Question: I am a little stuck. I have created almost everything in the picture below. What I am stuck on is I am trying to figure out how I would set it up so that when a user clicks one of the links it makes the line below become red (after the next page loads). Obviously I would need to use Jquery to detect the page then add inline css, but what I am struggling with is I want this to be as easy as possible so that I can give this template to others and then they can add or remove items as necessary. I was trying to figure out if I could somehow use a 'li' element to do this but I have not found a way yet. Does anyone have any ideas to help me?

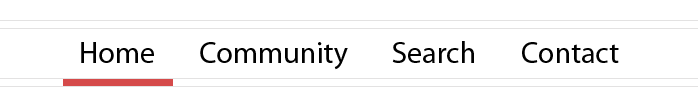
Answer: Build your menu like this, in HTML:
'''
<body id='Search' >
<div id='menu'>
<div class='bars'></div>
<a href='/home/' title='Home'>Home</a>
<a href='/community/' title='Community'>Community</a>
<a href='/search/' title='Search'>Search</a>
<a href='/contact/' title='Contact'>Contact</a>
<div class='bars shift'></div>
</div>
</body>
'''
Note that the body tag has a page-specific id (as Cody suggests). Also note that this id must be the same as the value of the title attribute for the menu link.
Then use this CSS:
'''
.bars {border-top:1px solid #CCC;border-bottom:1px solid #CCC;height:5px;}
.shift {margin-top:-6px;}
#menu {font-family:arial;font-size:12pt;text-align:center;}
#menu a {display:inline-block;padding:7px;text-decoration:none;color:#000;}
.active {border-bottom:5px solid red;}
'''
Finally, add this jQuery to each page:
'''
$(document).ready(function(){
var id = $('body').attr('id');
$('#menu a').each(function () {
var title = $(this).attr('title');
$(this).removeClass('active');
if (title == id) $(this).addClass('active');
});
});
'''
You can see a live fiddle demo <URL>
EDIT: The benefits of this method compared to Cody Grays' method is that you don't need to modify the css every time you change the HTML when you add, remove or edit a menu item. On the other hand it uses jQuery. However, if you want a pure css solution, just remove the jQuery, and the id of the body element, and instead directly apply the .active class to the particular link, depending on the particular page (similar to jackJoe's suggestion).
This can easily be modified if you must use '<li>' elements.